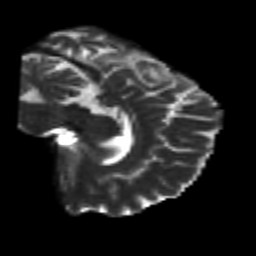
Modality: T2w
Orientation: sagittal
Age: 39
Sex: female
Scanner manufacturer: siemens
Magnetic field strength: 3 T
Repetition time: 8.2 s
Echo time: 0.099 s